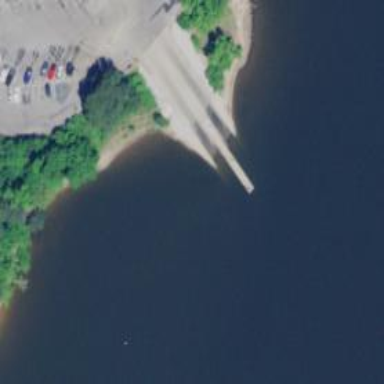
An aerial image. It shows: Slipway on leisure land.